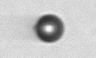
Label: bead